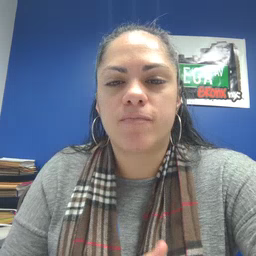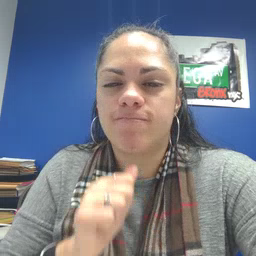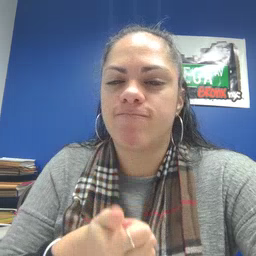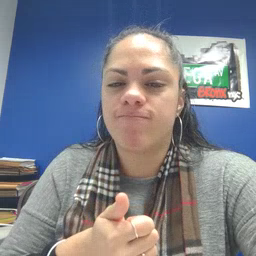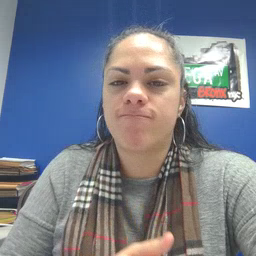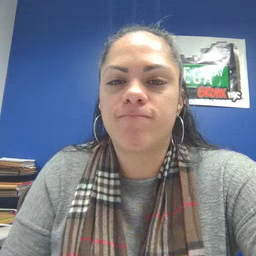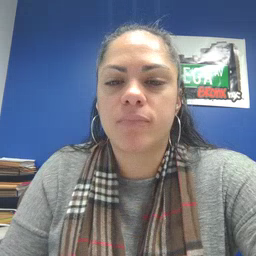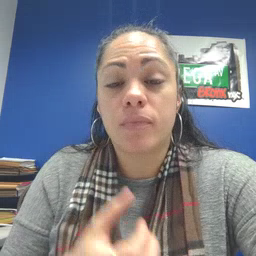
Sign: not